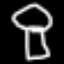
Label: mushroom